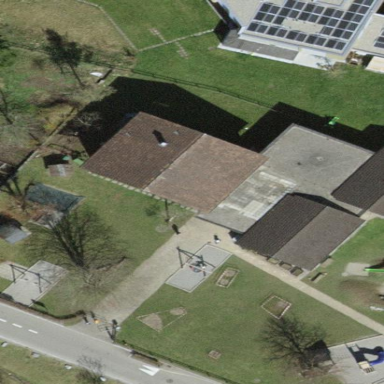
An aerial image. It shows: Kindergarten building.